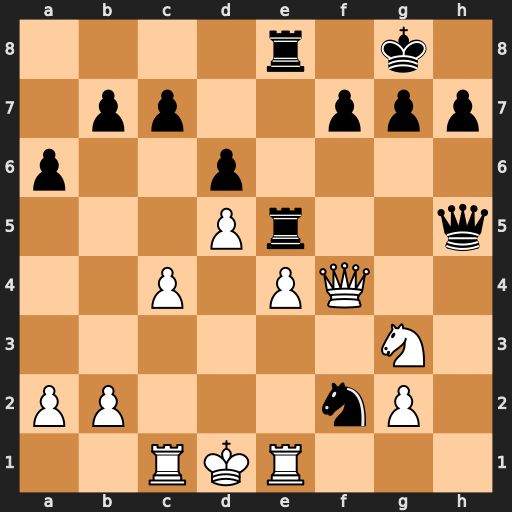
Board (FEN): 4r1k1/1pp2ppp/p2p4/3Pr2q/2P1PQ2/6N1/PP3nP1/2RKR3
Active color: w
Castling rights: -
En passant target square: -
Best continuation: Kc2 Qg4 Qxf2